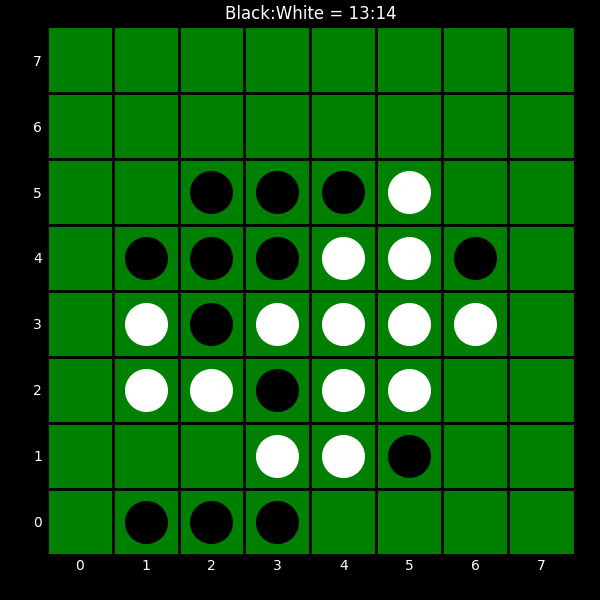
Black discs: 13
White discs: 14